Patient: sex F, age 39
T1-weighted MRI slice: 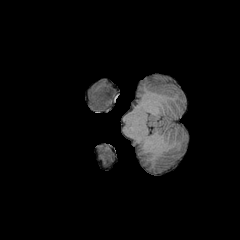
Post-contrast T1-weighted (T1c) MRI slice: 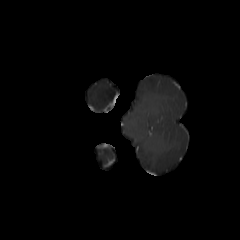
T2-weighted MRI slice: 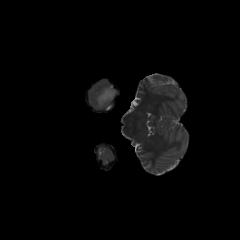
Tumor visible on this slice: yes
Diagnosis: Astrocytoma, IDH-mutant
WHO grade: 4